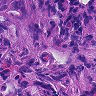
Metastatic tissue present: yes